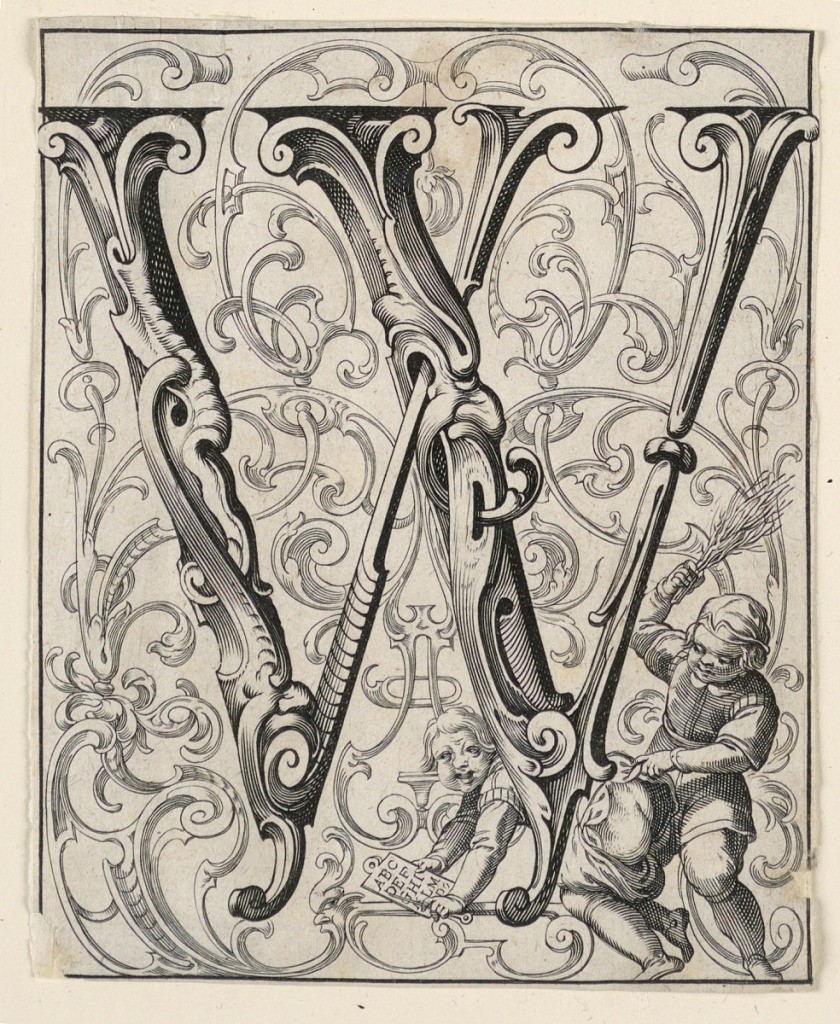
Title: Panel with the Letter "W" from the "Newes ABC Büechlein"
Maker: Lukas Kilian, German, 1579 – 1637
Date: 1627
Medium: Engraving on off-white laid paper
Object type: Print
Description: A boy spanks another who holds a letter tablet and cries ("weinen").